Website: home-depot
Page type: account-selection
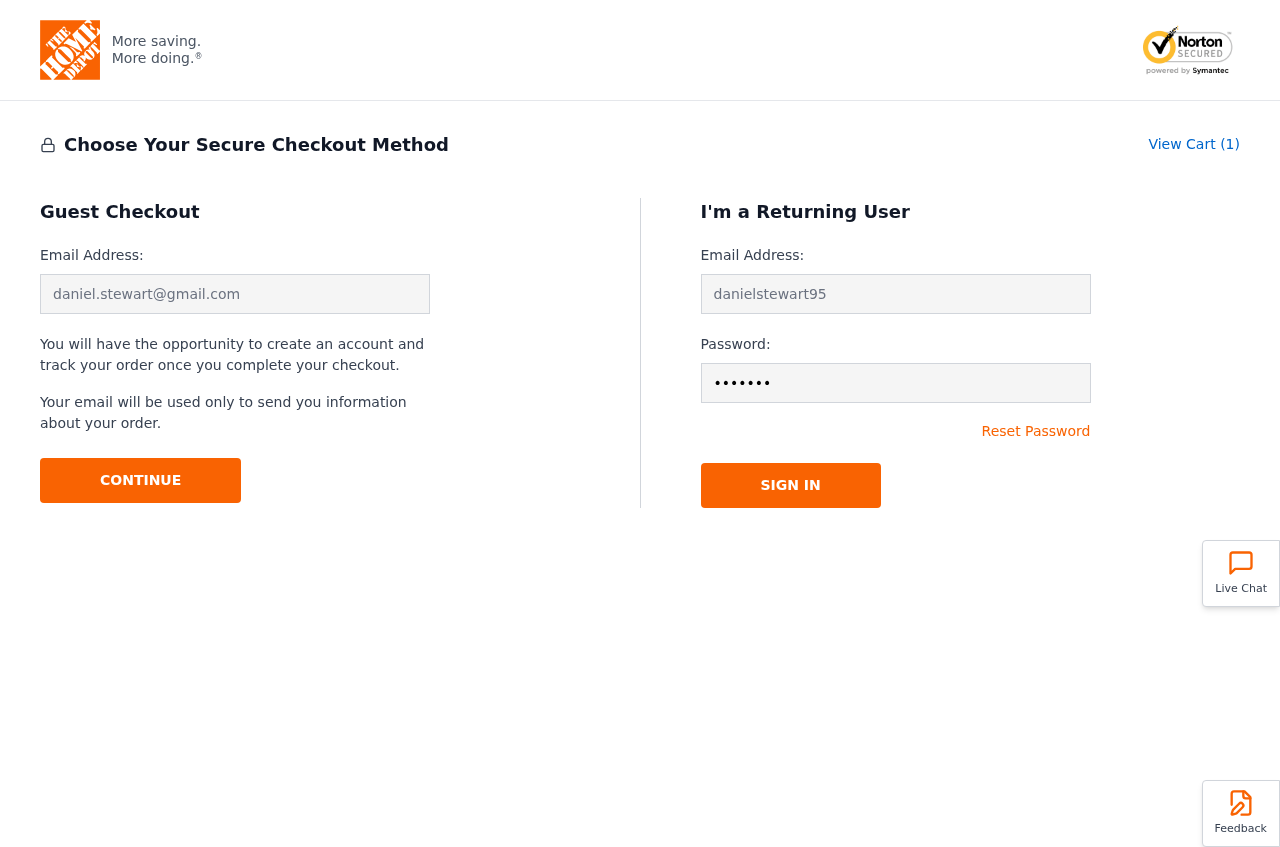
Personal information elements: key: PII_EMAIL
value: daniel.stewart@gmail.com
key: PII_LOGIN_USERNAME
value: danielstewart95
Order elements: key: ORDER_NUM_ITEMS
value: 1